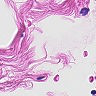
Metastatic tissue present: no